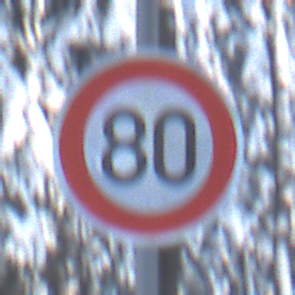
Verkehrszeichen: Geschwindigkeit80
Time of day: MorningAfternoon
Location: Outdoor (Nature)
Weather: Clear
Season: Winter
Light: Natural